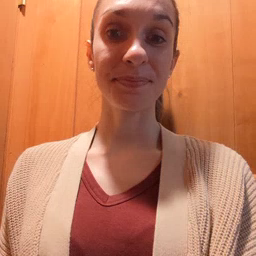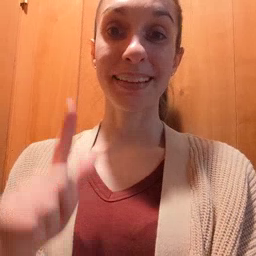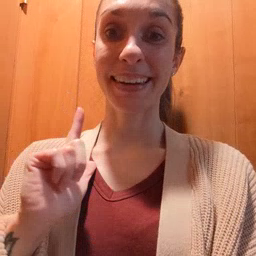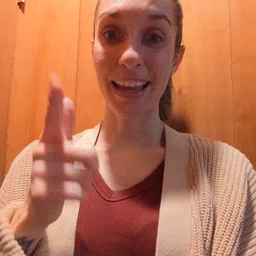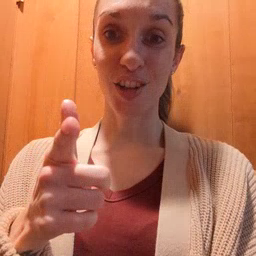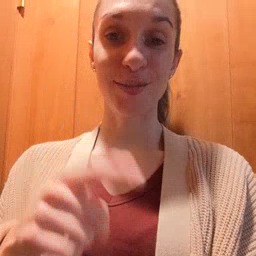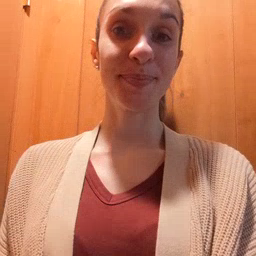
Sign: later